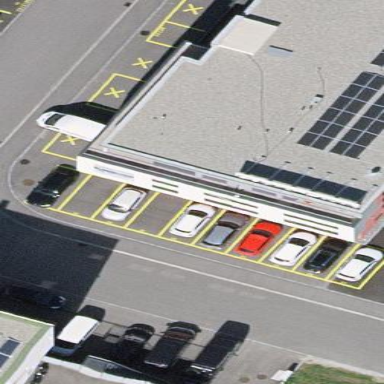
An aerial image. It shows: Parking area.